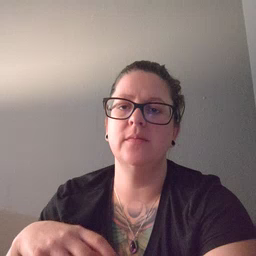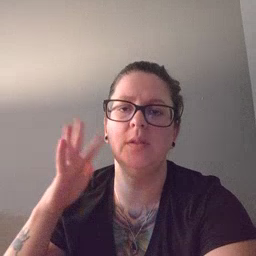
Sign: noisy